Question: I am making a 3D view using OpenGL which displays a cloud of points.
In the current version I am displaying each point independently.
Each point is defined by its position {Xi, Yi, Zi} and by a RGBA color {Ci}.
The points are defining data and as such they have a maximum alpha value when the data is 0% (interpreted as noise).
On the contrary, they have a minimum alpha value when the data is 100%.
I am looking for an efficient way to be able to group those points so that they would appear as polygon depending on the data of neighbor points (meaning alpha value).
I have tried to display all points using cube polygon method (all the points being far from each other in a constant distance)
An example of the view that I am having now after few trials is below.

The points are not displayed efficiently since the display varies a lot showing back-face and front-face depending on the camera's angle (the camera and light are not being carefully handled currently).
Also we can see a "star" effect (the alpha calculation on the data needs a redesign ?).
Do you know a way to group those points that would make those points look like a polygon (cube) when data is closer to 100% (alpha value of 1.0) and at the same time showing only 'meaningful' data (one of the points being part of the polygon should be culled) ?
For performance purpose, the 'meaningless' data (between 0% and a user-set level are ignored).
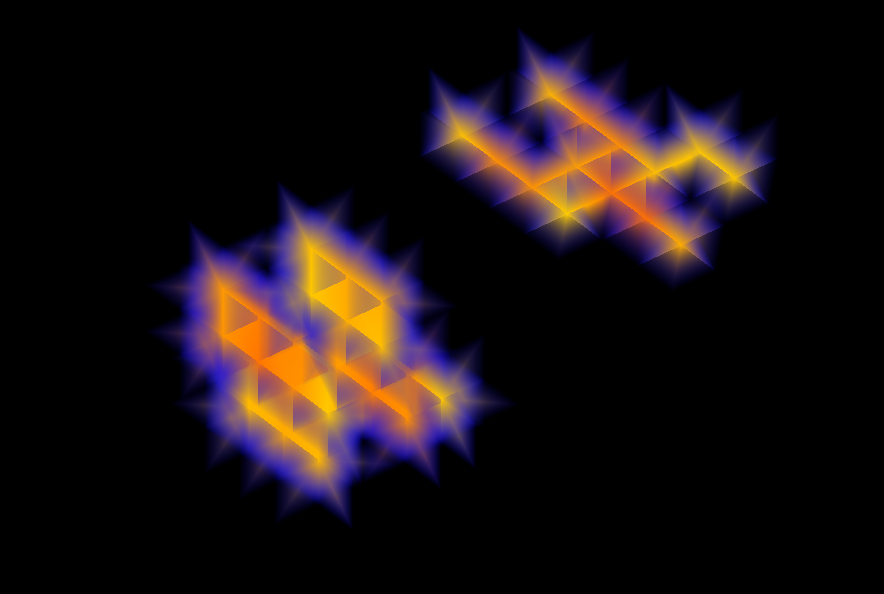
Answer: If I understand your question correctly you need to find the <URL> of your points which means finding non-ambiguous and efficient representation of a set of points.
Once you do that you will need to triangulate your mesh, usually using delaunay triangulation. <URL> provides such functionality.
Regarding your transperancy; for correct viewing you need to sort your polygons/objects, this is particularly a tricky problem when it comes for <URL>.